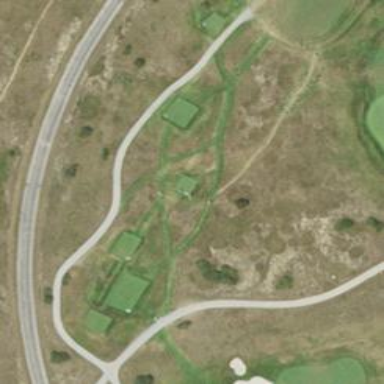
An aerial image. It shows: Golf hole.